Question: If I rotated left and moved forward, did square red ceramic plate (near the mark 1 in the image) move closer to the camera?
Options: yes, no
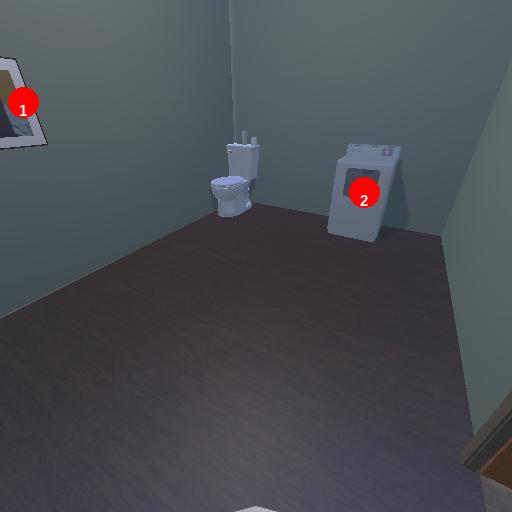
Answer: yes